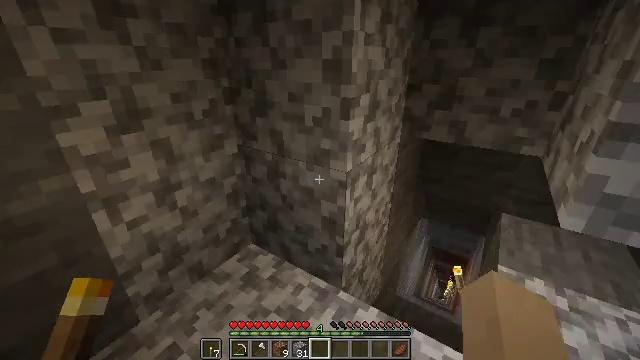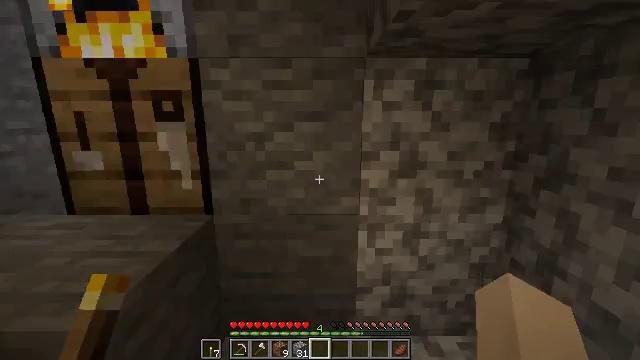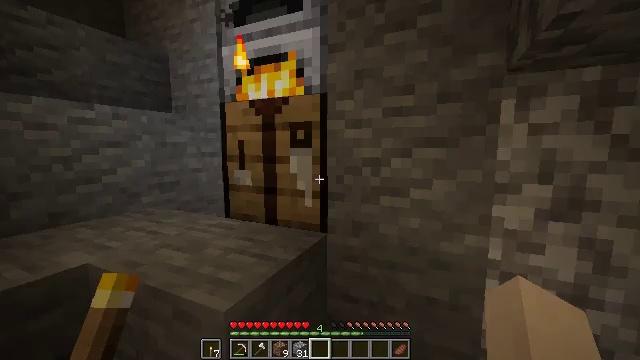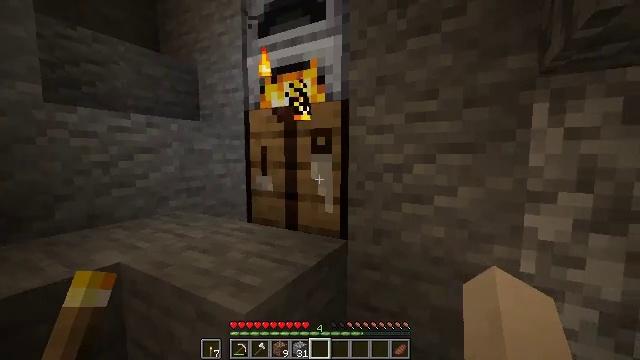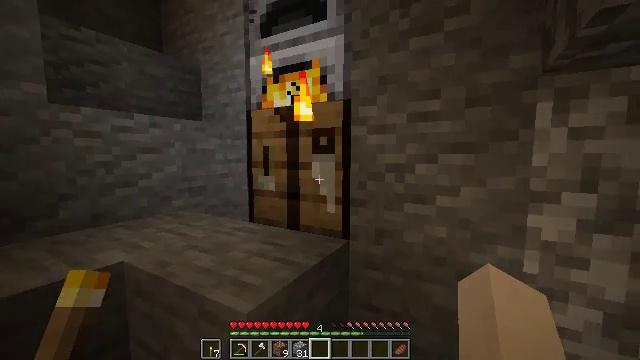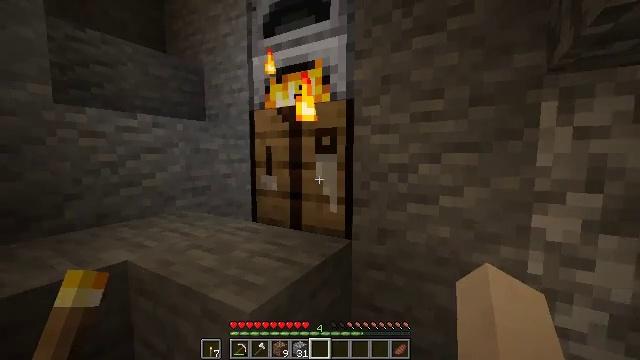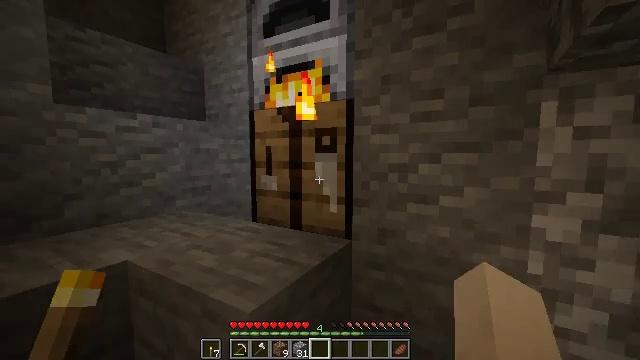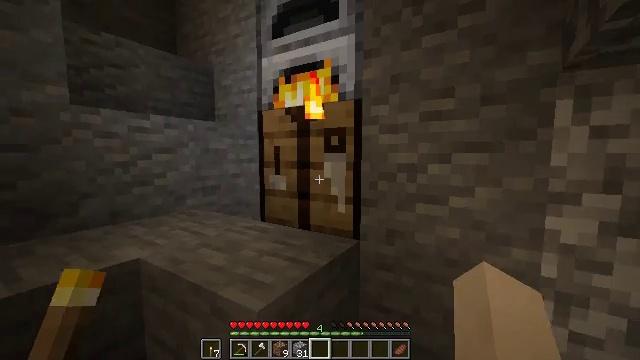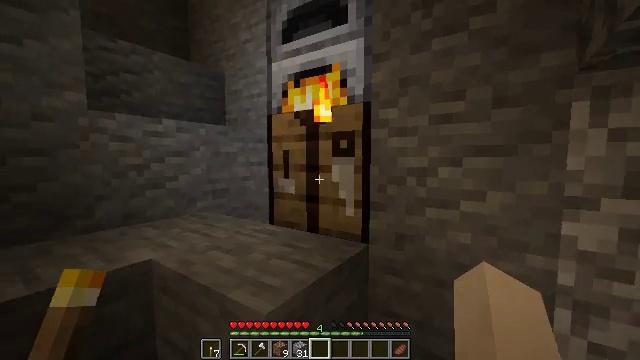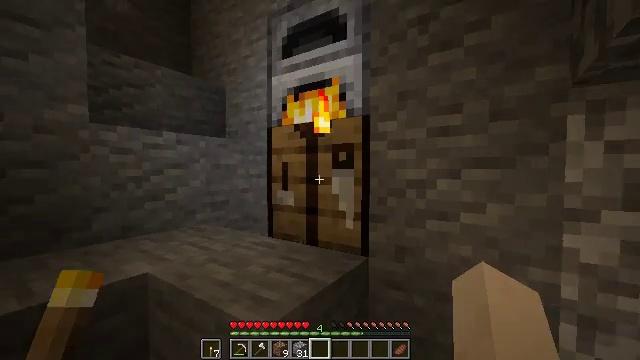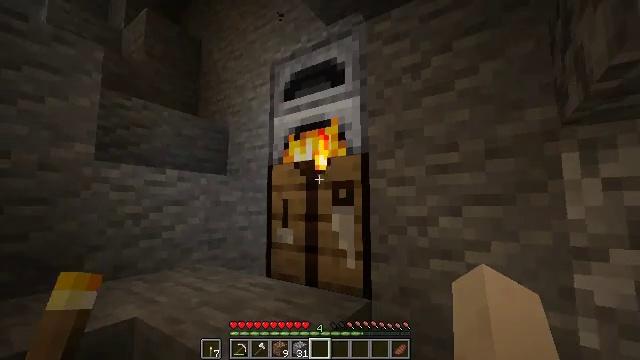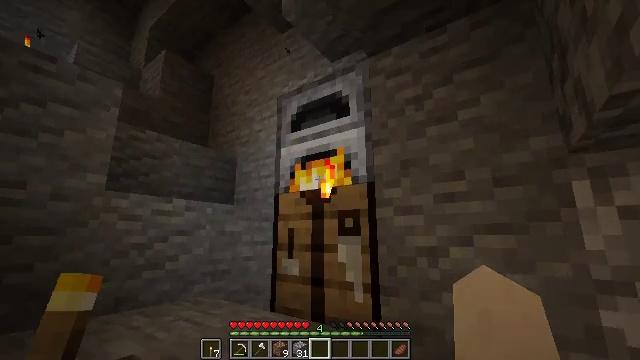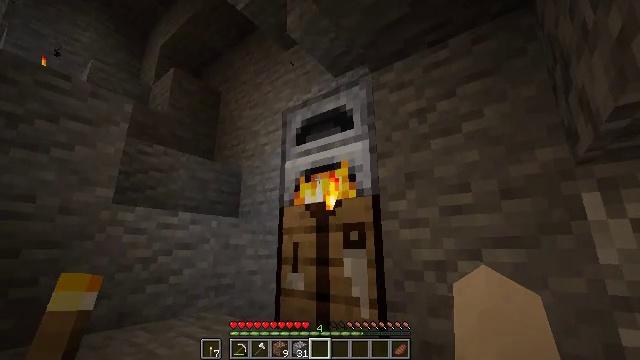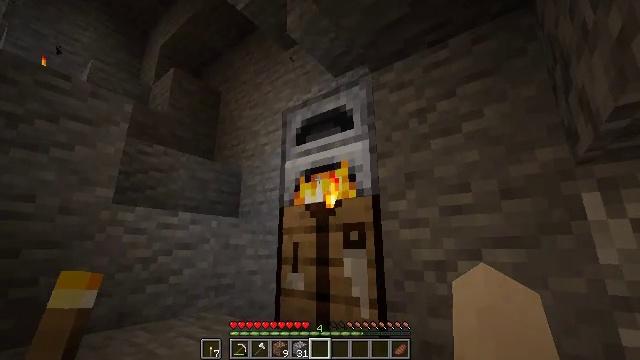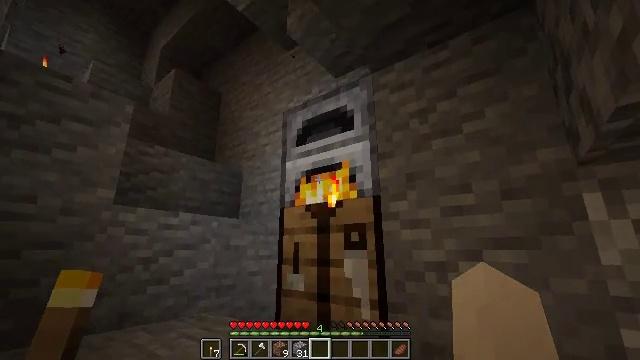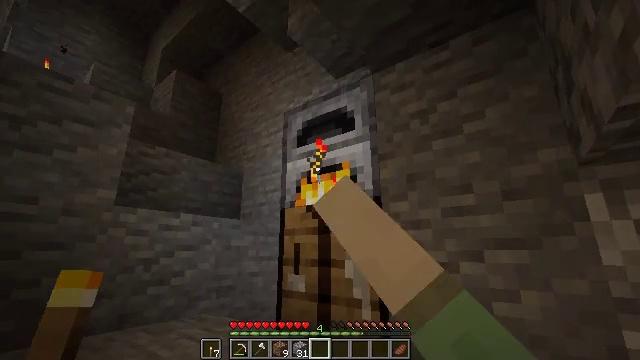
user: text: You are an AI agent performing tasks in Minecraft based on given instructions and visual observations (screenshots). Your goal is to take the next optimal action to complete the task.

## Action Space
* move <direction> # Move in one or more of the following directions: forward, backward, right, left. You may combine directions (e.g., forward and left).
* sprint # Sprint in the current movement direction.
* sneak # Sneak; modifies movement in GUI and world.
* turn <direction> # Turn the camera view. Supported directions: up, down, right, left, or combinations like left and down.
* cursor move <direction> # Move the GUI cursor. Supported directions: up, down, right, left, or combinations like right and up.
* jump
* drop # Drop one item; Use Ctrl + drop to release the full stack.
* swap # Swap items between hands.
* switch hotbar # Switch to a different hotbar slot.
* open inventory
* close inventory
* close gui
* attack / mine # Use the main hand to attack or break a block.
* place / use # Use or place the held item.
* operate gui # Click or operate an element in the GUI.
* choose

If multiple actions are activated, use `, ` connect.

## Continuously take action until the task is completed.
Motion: motion action
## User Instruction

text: Craft the gold ingot using the furnace.
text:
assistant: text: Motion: turn left and up
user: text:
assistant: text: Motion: turn left and up
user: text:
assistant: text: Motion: turn left and up
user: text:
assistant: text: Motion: no_op
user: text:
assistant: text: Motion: no_op
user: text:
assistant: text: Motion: no_op
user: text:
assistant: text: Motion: turn left
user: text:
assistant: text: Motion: turn left
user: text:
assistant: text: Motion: turn up
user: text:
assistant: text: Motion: turn up
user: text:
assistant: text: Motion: turn left and up
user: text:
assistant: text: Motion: turn left and up
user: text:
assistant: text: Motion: no_op
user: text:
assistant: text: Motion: use / place
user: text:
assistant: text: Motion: use / place
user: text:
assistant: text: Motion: use / place
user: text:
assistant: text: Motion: use / place
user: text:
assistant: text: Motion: no_op
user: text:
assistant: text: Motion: open gui
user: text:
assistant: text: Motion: no_op
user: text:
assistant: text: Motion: no_op
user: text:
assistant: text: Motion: no_op
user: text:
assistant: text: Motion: no_op
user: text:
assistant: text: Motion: no_op
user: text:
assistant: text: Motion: sneak, cursor move right and up
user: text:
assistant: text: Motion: sneak
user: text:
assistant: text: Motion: sneak
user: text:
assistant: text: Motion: sneak
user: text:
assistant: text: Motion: sneak
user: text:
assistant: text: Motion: sneak